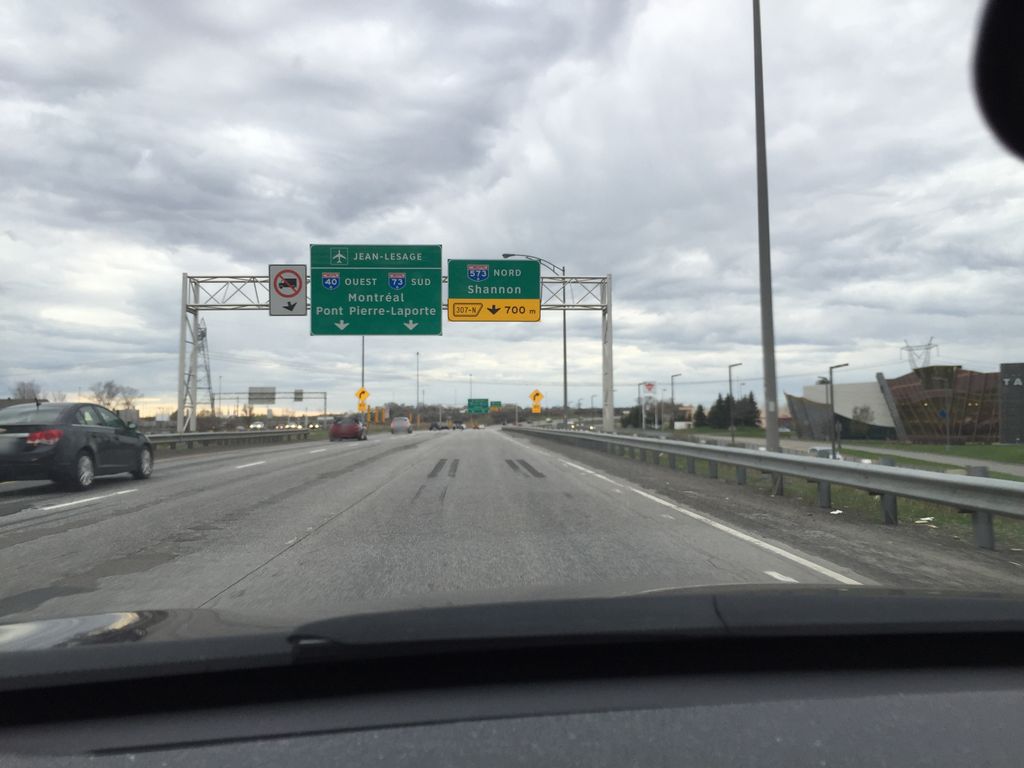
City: quebec_city